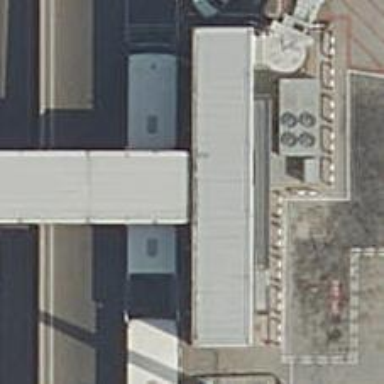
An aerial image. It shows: Airport gate.